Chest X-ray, PA view. Patient: 41 years old, sex F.
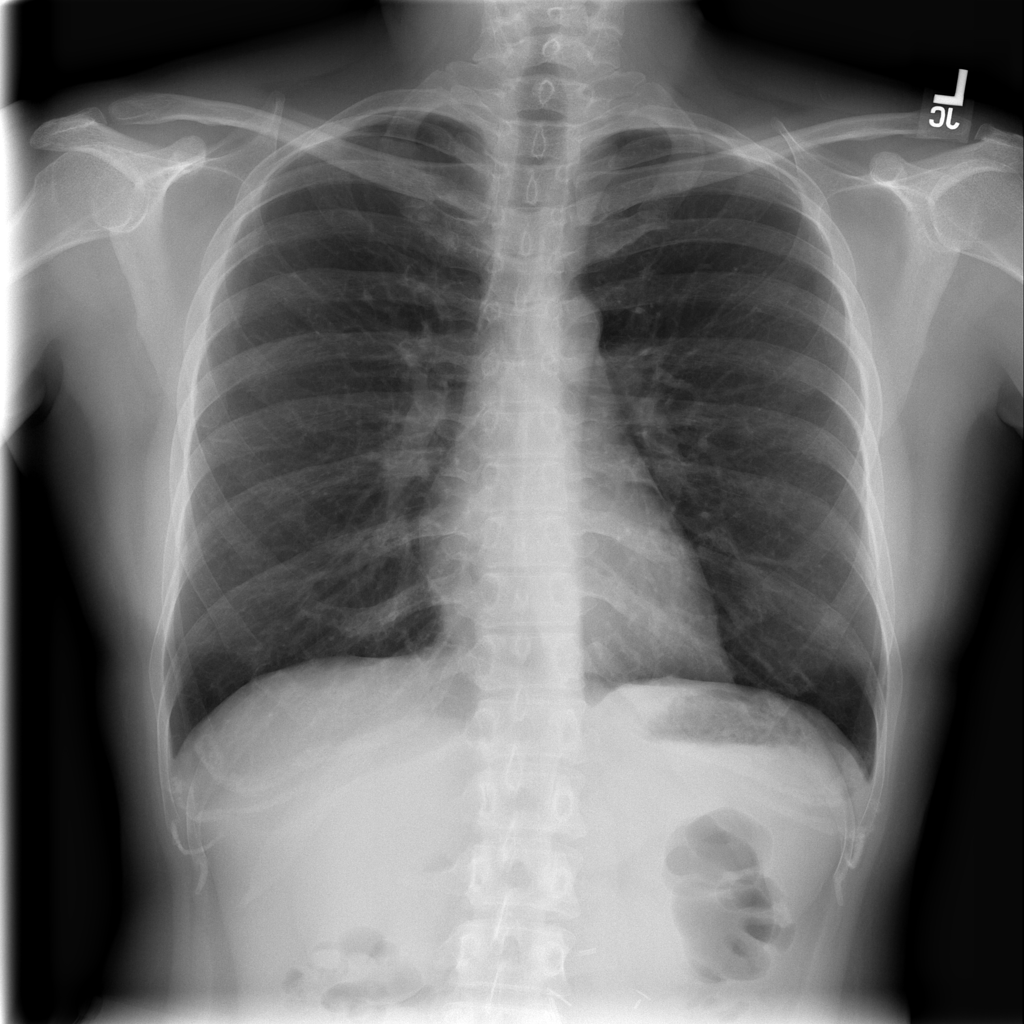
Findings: No Finding